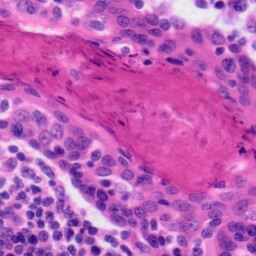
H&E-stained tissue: Tonsil